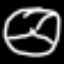
Label: clock